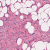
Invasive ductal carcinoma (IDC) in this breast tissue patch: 1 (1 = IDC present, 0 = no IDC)